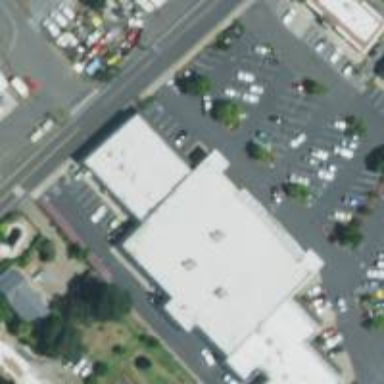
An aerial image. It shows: Pharmacy providing healthcare services.